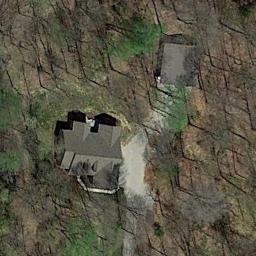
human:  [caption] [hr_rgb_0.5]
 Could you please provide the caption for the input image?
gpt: Many trees are beside the sparse residential .

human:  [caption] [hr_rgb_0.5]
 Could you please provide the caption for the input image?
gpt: In a sparse residential area there is a house and many withered trees .

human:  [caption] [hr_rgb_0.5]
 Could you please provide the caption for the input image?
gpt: There are several houses among the lush woods .

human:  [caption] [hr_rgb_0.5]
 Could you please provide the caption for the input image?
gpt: The sparse residential is on the grass next to some trees and bare land .

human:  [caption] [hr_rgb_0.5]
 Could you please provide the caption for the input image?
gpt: A sparse residential area with many withered trees and two gray buildings .